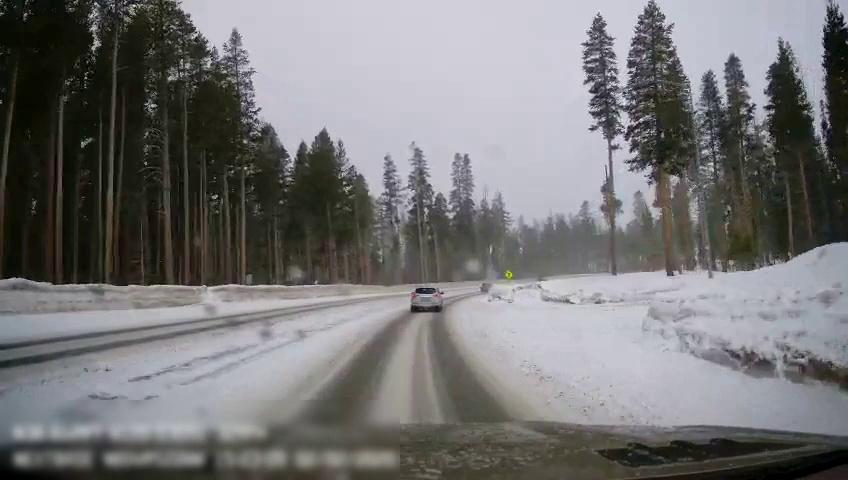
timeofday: Day
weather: Snowy
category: Drivable Space
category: Vehicles | SUV